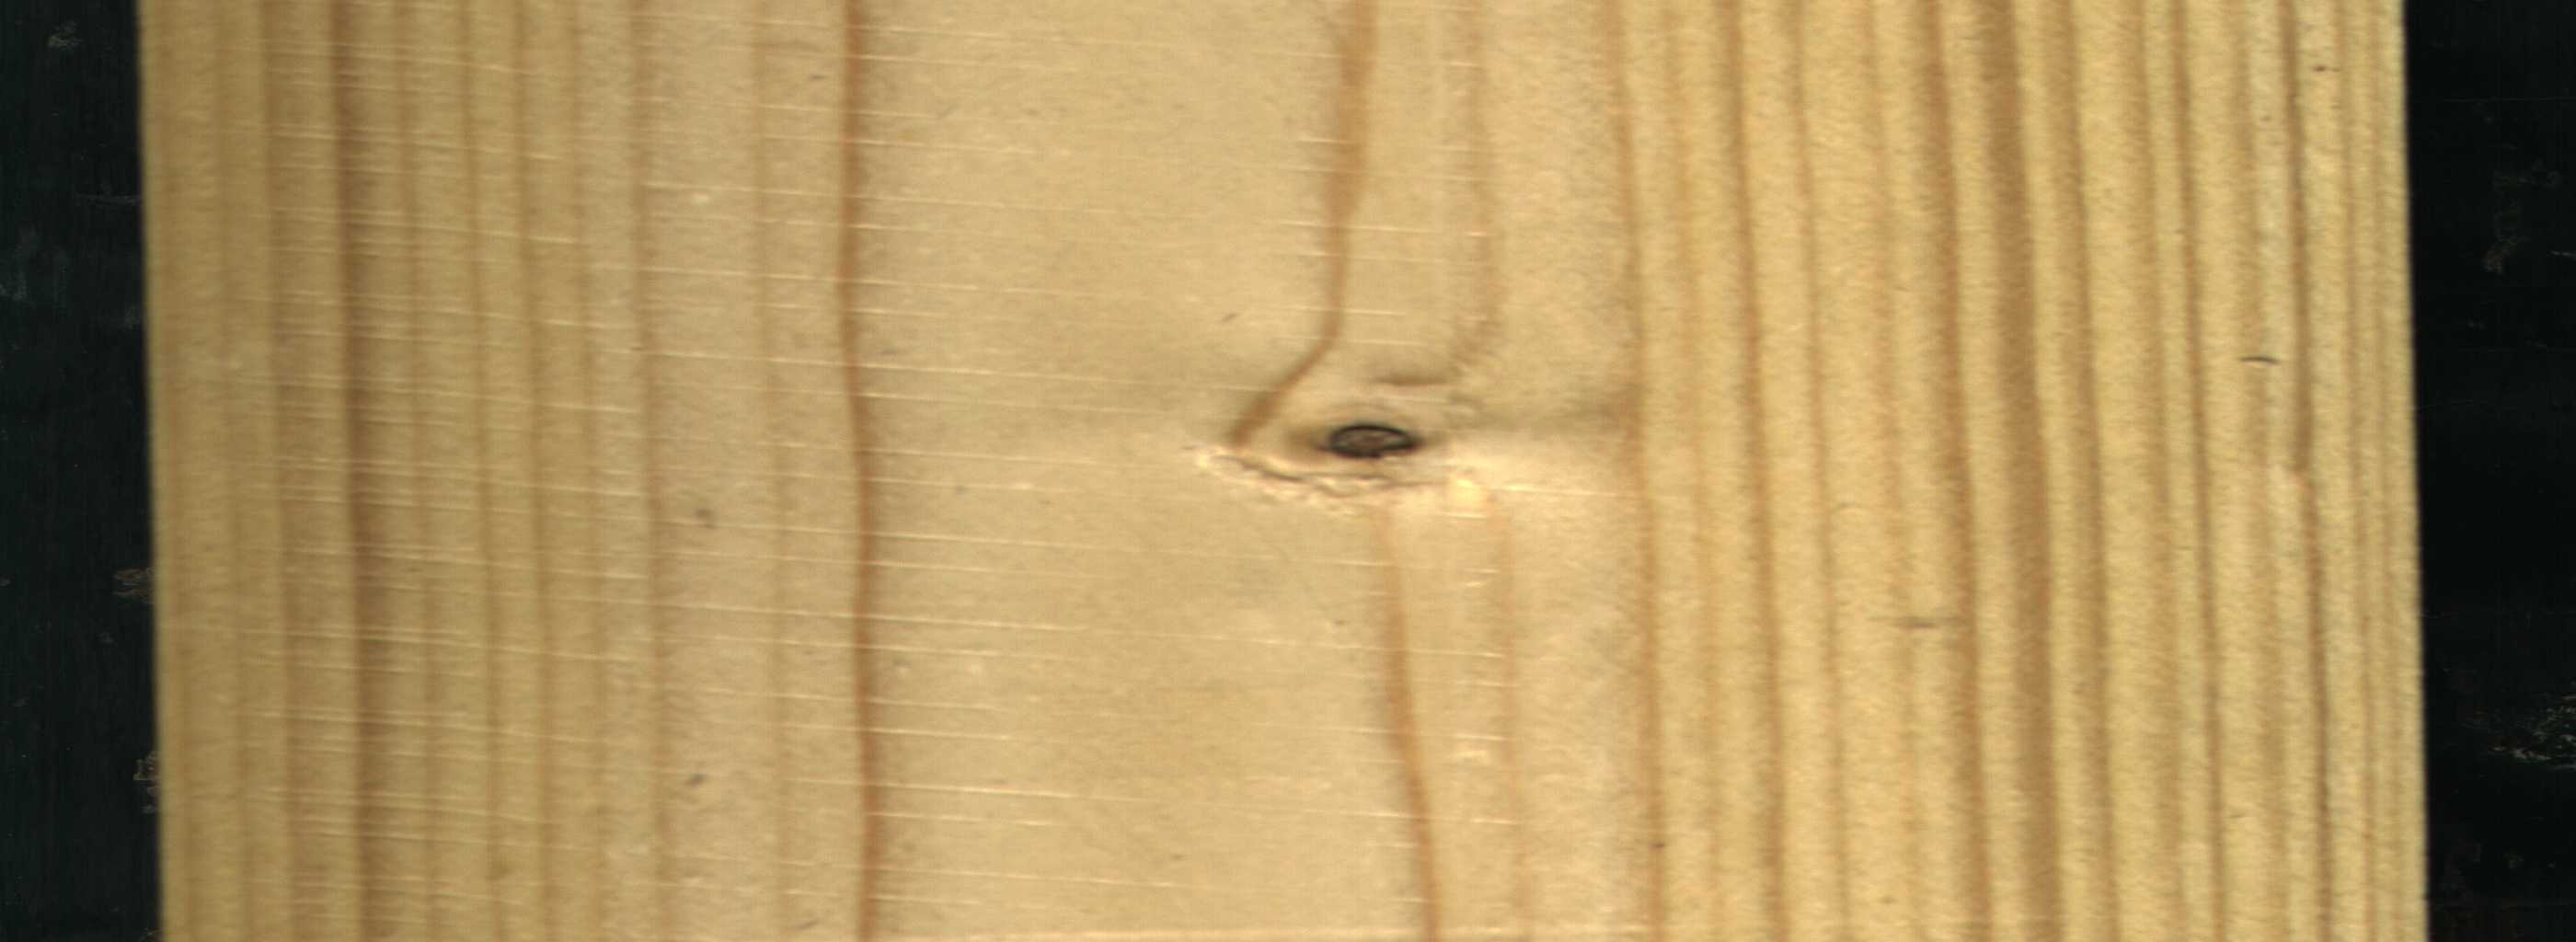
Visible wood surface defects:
Dead_Knot